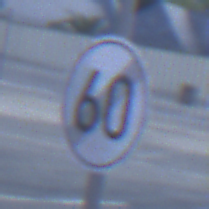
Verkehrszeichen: EndeGeschwindigkeit60
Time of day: SunriseSunset
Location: Outdoor (Suburban)
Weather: PartlyCloudy
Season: NotSpecified
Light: Natural